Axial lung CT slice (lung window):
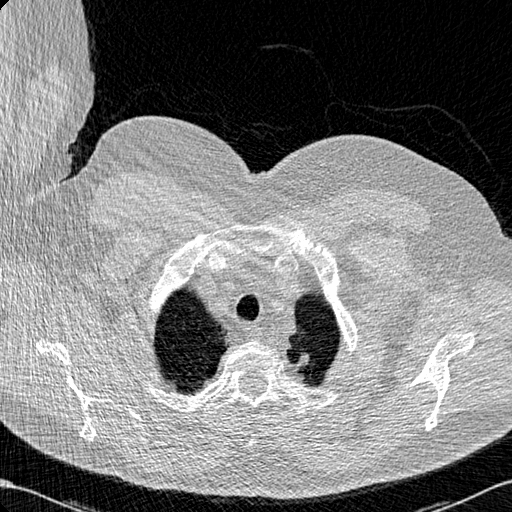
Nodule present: no